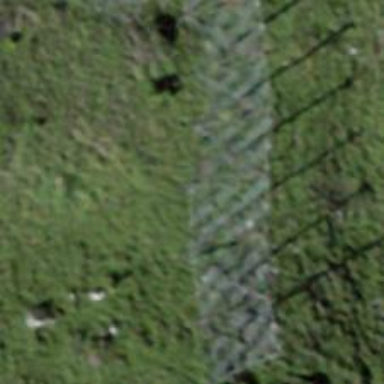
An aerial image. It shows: Structure designed for avalanche protection.